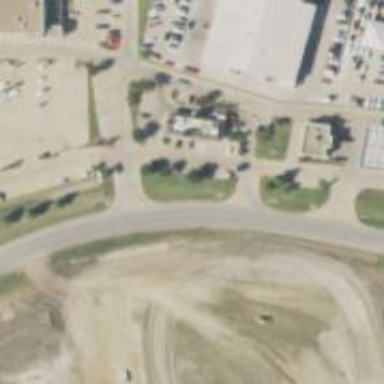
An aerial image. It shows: Tertiary road with frontage road.